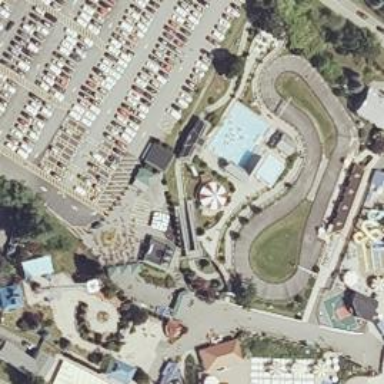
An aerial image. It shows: Motor sport raceway.